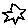
Label: star